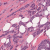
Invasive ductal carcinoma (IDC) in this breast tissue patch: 1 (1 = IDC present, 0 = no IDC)